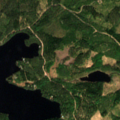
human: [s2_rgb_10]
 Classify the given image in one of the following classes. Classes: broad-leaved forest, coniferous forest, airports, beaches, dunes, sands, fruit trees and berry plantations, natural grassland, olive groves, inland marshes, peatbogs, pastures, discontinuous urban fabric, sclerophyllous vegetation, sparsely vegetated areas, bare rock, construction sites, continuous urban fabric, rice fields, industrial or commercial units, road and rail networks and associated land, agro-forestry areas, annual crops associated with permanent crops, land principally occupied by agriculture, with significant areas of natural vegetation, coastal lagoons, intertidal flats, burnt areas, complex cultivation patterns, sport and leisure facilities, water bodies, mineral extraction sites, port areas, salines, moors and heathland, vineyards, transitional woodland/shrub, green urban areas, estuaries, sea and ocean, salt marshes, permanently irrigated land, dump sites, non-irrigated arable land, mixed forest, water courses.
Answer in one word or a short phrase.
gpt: coniferous forest, mixed forest, water bodies